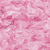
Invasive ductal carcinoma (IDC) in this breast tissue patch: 0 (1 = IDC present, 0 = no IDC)